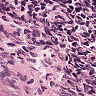
Metastatic tissue present: no